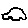
Label: car